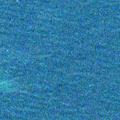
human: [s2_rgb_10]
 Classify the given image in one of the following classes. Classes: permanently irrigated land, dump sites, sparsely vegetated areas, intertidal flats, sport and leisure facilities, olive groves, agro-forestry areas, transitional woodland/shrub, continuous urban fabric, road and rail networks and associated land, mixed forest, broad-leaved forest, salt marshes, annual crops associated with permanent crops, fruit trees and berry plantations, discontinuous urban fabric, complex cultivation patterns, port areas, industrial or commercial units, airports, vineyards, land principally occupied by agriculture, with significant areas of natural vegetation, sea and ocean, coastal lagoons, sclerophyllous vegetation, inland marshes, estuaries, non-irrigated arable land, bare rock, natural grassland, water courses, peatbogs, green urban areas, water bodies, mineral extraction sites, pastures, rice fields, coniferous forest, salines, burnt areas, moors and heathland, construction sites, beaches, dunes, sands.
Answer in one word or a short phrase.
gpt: sea and ocean